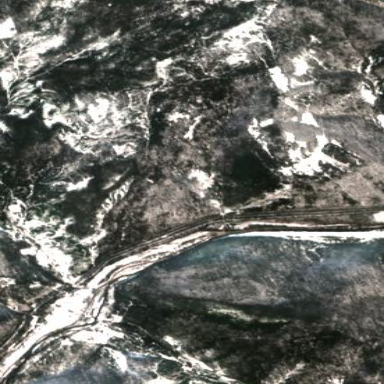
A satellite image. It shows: Clearcut area with scrub vegetation.